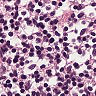
Metastatic tissue present: no